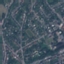
Label: Residential